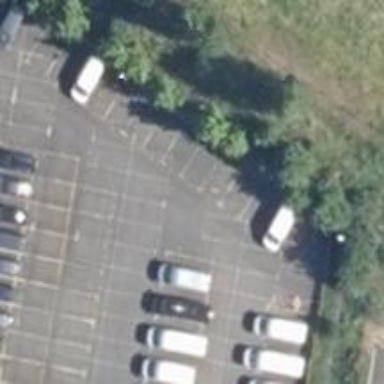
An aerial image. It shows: Parking aisle designated as service road.